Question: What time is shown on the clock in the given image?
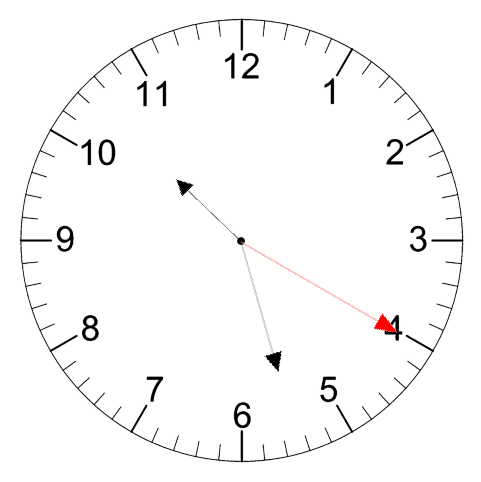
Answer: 10:27:20